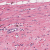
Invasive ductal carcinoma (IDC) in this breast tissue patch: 1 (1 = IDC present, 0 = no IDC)